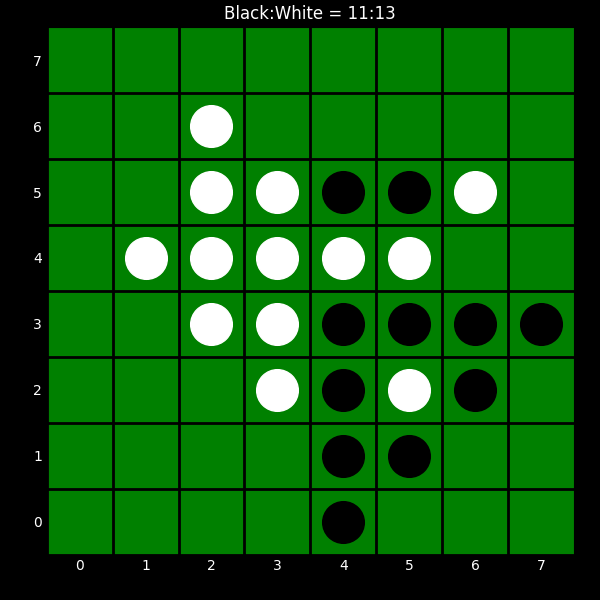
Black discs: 11
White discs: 13